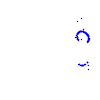
Particle: proton